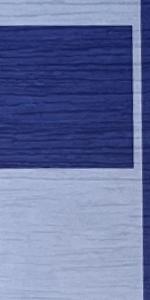
Label: Empty